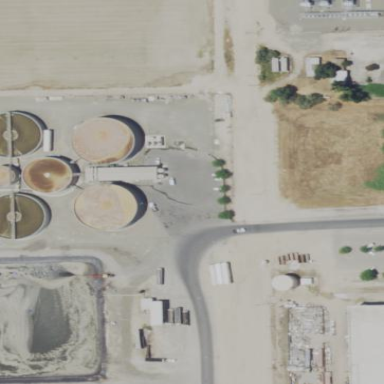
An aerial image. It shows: Wastewater plant.